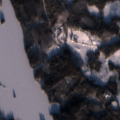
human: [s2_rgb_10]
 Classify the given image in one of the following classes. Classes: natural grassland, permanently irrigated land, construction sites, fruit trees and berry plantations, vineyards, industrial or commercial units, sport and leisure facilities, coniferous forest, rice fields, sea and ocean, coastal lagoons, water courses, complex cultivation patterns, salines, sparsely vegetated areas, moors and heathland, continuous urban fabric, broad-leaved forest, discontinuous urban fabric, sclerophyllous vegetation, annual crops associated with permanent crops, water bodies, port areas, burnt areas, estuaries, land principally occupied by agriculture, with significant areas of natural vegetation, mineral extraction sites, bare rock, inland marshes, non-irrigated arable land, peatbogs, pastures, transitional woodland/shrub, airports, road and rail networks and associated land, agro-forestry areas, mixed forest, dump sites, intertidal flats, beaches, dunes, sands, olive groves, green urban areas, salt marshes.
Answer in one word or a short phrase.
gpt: broad-leaved forest, mixed forest, water bodies